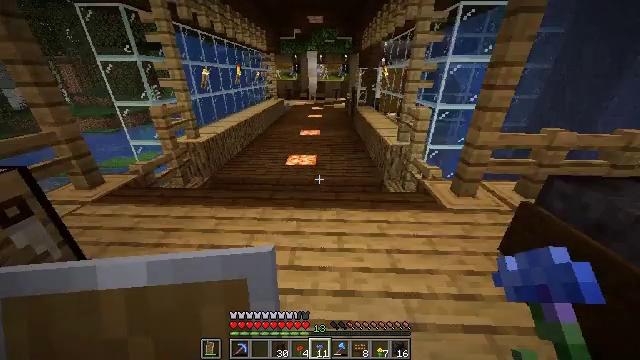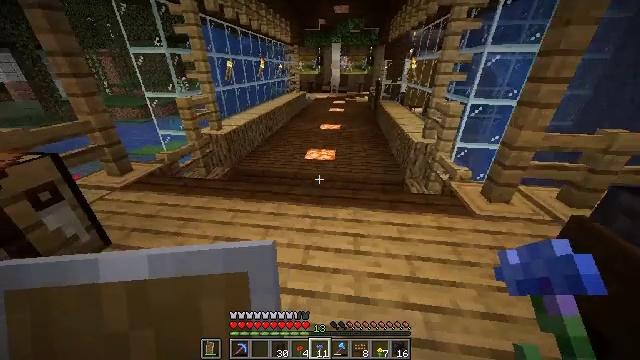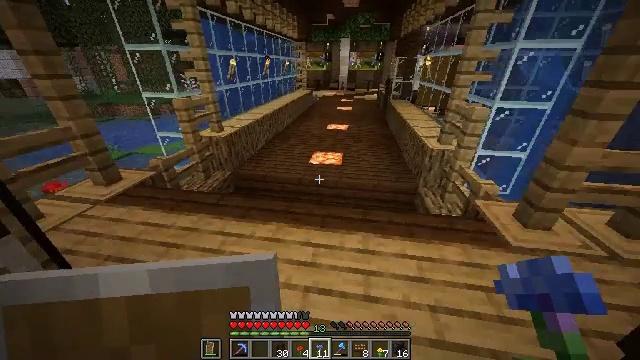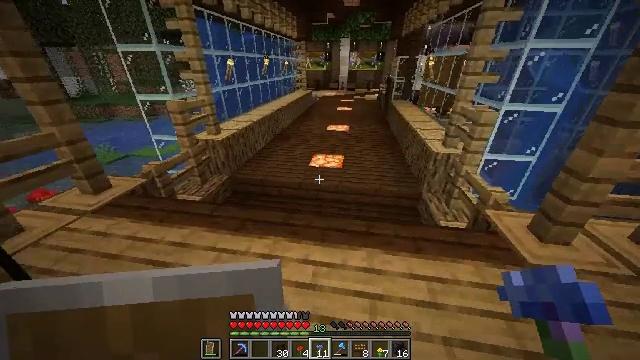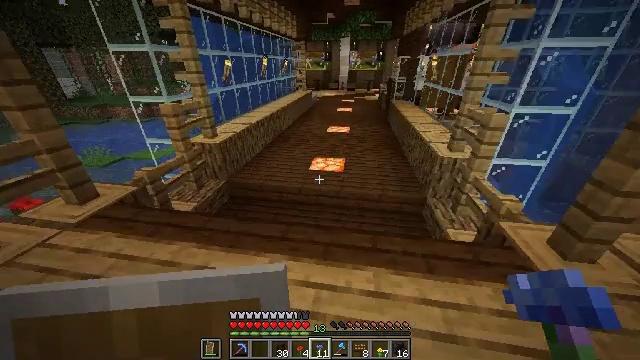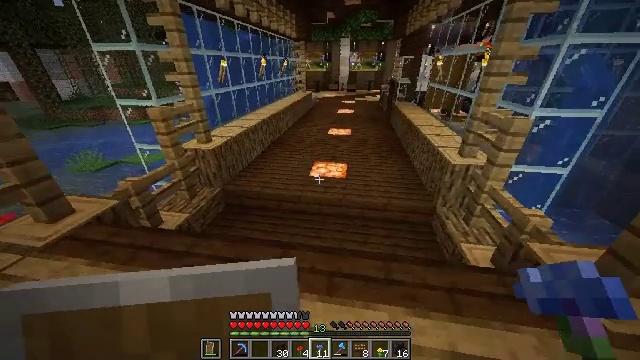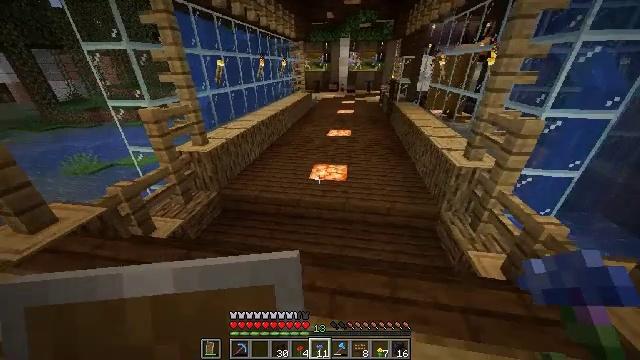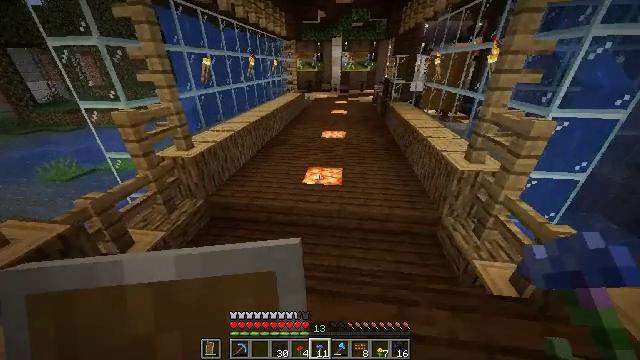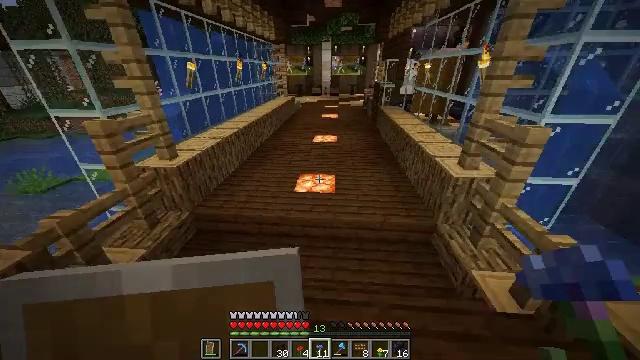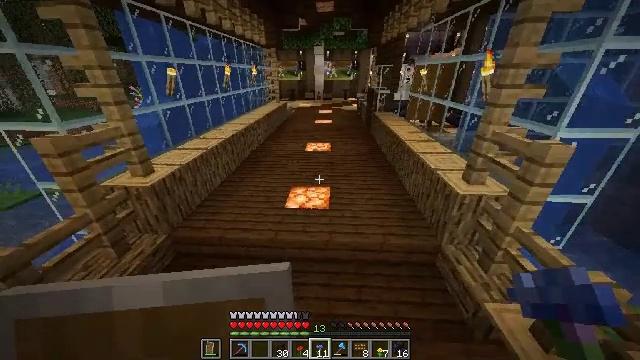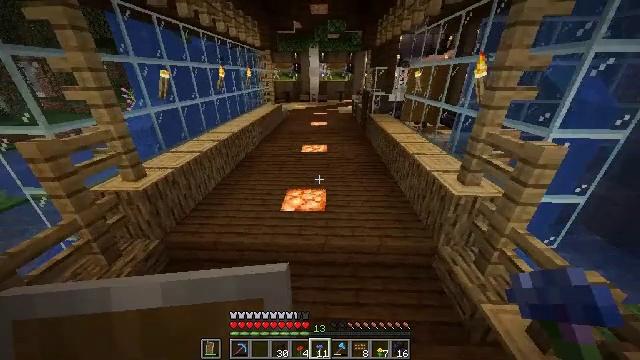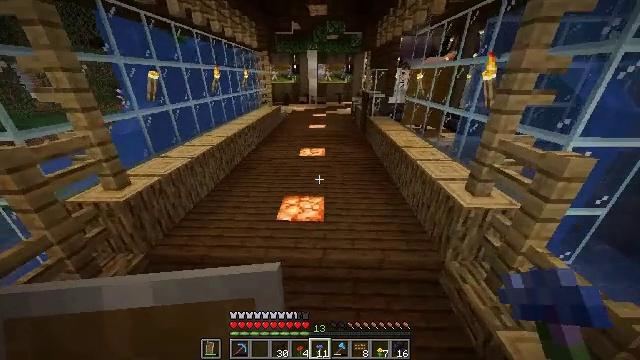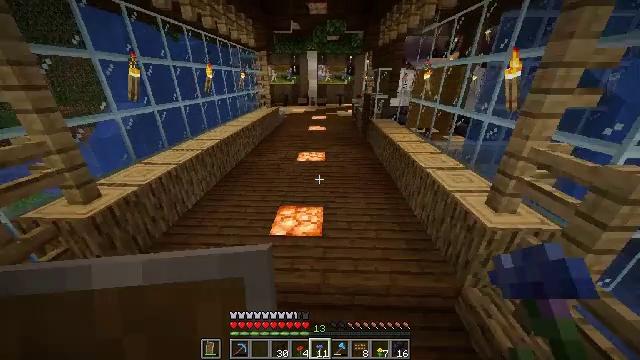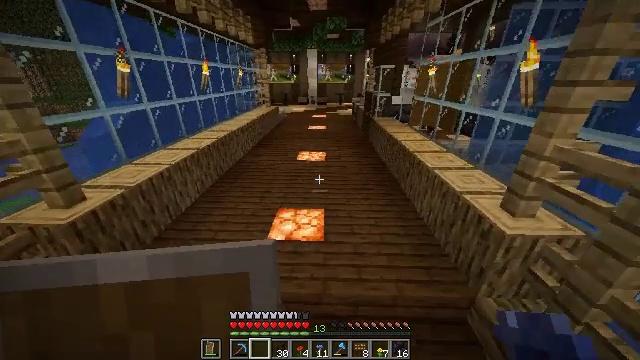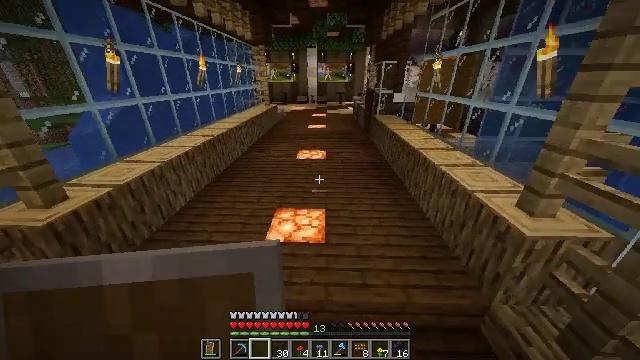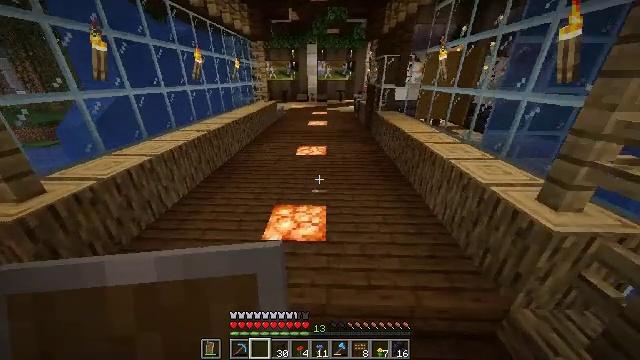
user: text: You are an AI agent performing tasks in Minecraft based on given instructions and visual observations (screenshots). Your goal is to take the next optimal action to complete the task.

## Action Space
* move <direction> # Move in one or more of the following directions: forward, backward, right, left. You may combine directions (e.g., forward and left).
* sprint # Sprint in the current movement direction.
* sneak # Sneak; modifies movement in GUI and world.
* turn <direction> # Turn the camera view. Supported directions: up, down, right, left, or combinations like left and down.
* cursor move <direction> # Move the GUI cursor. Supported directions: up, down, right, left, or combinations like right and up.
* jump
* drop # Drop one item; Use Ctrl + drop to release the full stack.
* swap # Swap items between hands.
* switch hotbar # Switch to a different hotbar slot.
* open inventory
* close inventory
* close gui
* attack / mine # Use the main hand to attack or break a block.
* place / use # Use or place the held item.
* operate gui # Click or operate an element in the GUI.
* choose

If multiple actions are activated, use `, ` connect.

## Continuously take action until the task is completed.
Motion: motion action
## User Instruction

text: Crafting polished diorite stairs requires a crafting table.
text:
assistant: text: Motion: move forward, turn left and down
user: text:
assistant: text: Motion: move forward, turn left
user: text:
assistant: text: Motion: move forward
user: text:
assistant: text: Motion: move forward
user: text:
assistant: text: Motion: move forward
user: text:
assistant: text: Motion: move forward
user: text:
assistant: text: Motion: move forward, turn right
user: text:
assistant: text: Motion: move forward, turn right
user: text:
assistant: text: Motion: move forward, turn right and up
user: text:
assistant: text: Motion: move forward, turn right
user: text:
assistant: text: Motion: move forward
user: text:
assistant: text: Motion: move forward
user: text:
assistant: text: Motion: move forward, switch to hotbar 2
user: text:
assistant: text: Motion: move forward, switch to hotbar 2
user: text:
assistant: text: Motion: move forward, switch to hotbar 2
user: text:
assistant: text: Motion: move forward, jump, switch to hotbar 2
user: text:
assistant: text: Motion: move forward, jump
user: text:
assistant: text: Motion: move forward, jump
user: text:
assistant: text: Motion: move forward, jump
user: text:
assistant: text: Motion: move forward, jump
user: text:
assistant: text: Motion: move forward, jump
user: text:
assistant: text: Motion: move forward, jump
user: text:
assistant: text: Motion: move forward, jump
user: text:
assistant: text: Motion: move forward, jump
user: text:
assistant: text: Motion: move forward, jump
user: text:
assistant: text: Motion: move forward, jump
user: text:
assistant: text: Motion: move forward, jump
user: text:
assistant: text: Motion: move forward, jump
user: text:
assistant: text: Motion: move forward, jump
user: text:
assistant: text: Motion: move forward, jump